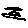
Label: cloud